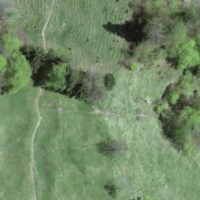
EUNIS habitat code: 23
Species observed at this site:
Primula veris